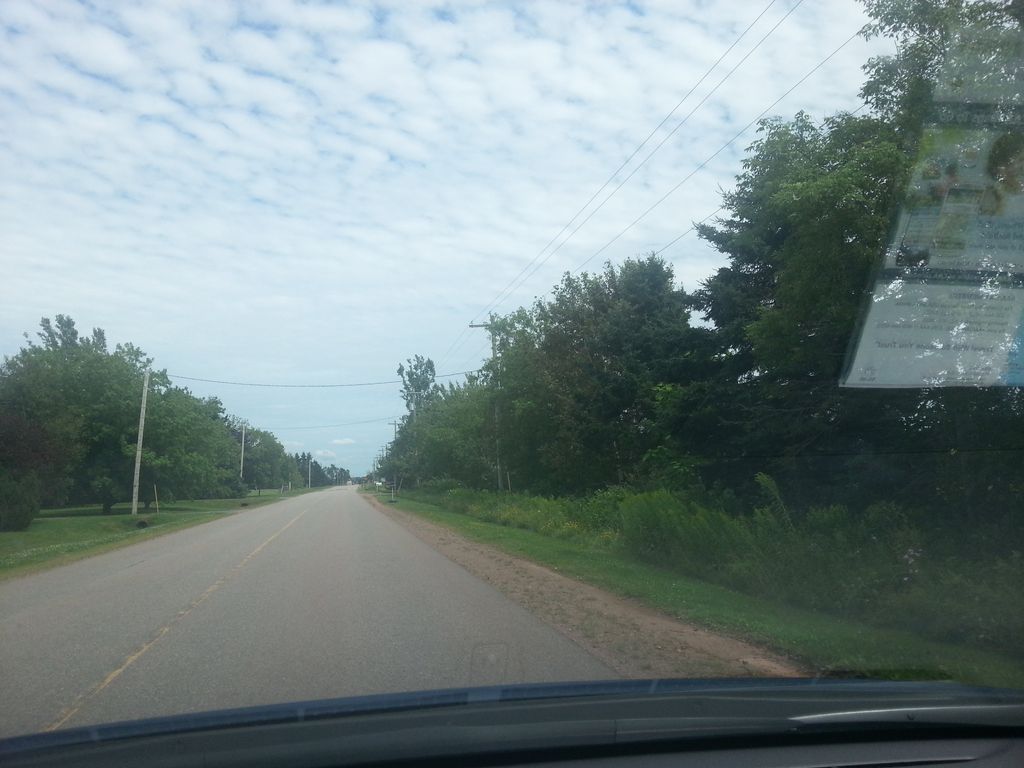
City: charlottetown